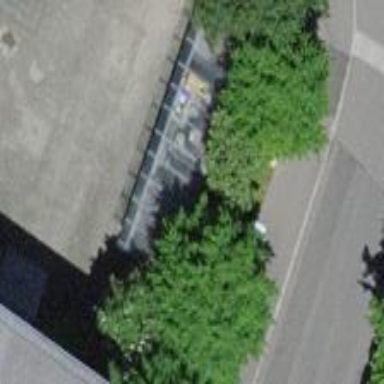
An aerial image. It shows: Bicycle parking facility with glass roof.